【题型】解答题　【知识点】解析几何　【难度】medium
如图，解决以下问题：

(1) 设椭圆 $C_1: \frac{x^2}{a^2} + \frac{y^2}{b^2} = 1$ 与双曲线 $C_2: 9x^2 - \frac{9y^2}{8} = 1$ 有相同的焦点 $F_1$、$F_2$，$M$ 是椭圆 $C_1$ 与双曲线 $C_2$ 的公共点，且 $\triangle MF_1F_2$ 的周长为 6，求椭圆 $C_1$ 的方程；

(2) 我们把具有公共焦点、公共对称轴的两段圆锥曲线弧合成的封闭曲线称为“盾圆”。如图，已知“盾圆 $D$”的方程为 $y^2 = \begin{cases} 4x & (0 \leq x \leq 3) \\ -12(x - 4) & (3 < x \leq 4) \end{cases}$，设“盾圆 $D$”上的任意一点 $M$ 到 $F(1,0)$ 的距离为 $d_1$，$M$ 到直线 $l: x = 3$ 的距离为 $d_2$，求证 $d_1 + d_2$ 为定值；

(3) 由抛物线弧 $E_1: y^2 = 4x \left(0 \leq x \leq \frac{2}{3}\right)$ 与第 (1) 小题椭圆弧 $E_2: \frac{x^2}{a^2} + \frac{y^2}{b^2} = 1 \left(\frac{2}{3} \leq x \leq a\right)$ 所合成的封闭曲线为“盾圆 $E$”。设“盾圆 $E$”上的两点 $A$、$B$ 关于 $x$ 轴对称，$O$ 为坐标原点，试求 $\triangle OAB$ 面积的最大值。

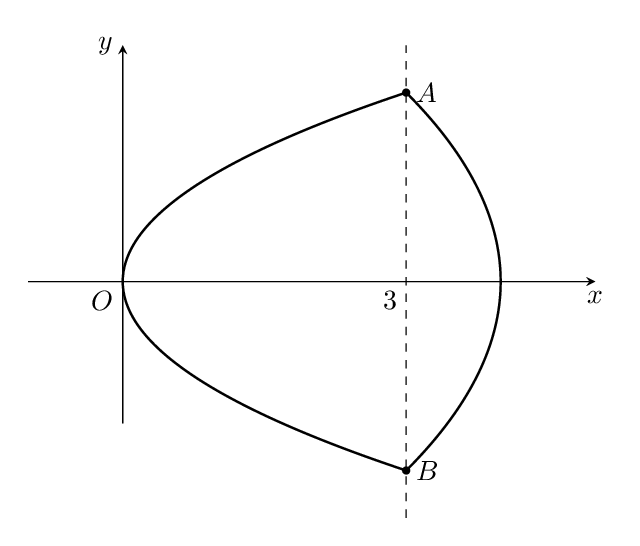
【解答】
【详解】
(1) $C_2: 9x^2 - \frac{9y^2}{8} = 1$ 化为标准方程为：$\frac{x^2}{\frac{1}{9}} - \frac{y^2}{\frac{8}{9}} = 1$，

则 $a^2 - b^2 = \frac{1}{9} + \frac{8}{9} = 1$，即 $c = 1$，

由椭圆定义可知：$|MF_1| + |MF_2| = 2a$，$|F_1F_2| = 2c = 2$，

故 $2a + 2c = 2a + 2 = 6$，解得：$a = 2$，故 $b^2 = 3$，

故椭圆 $C_1$ 的方程为 $\frac{x^2}{4} + \frac{y^2}{3} = 1$；

(2) 当 $M$ 在 $y^2 = 4x$ 上时，此时 $F(1,0)$ 为其焦点坐标，设其准线方程为 $x = -1$，

设 $M(m,n)$，$0 \leq m \leq 3$，则 $d_1 = m + 1$，$d_2 = 3 - m$，

故 $d_1 + d_2 = m + 1 + 3 - m = 4$，

当 $M$ 在 $y^2 = -12(x - 4)$ 上时，

因为 $y^2 = -12x$ 的焦点坐标为 $(-3,0)$，准线方程为 $x = 3$，

故 $y^2 = -12(x - 4)$ 的焦点坐标为 $(1,0)$，准线方程为 $x = 7$，

设 $M(m,n)$，$3 < m \leq 4$，则 $d_1 = 7 - m$，$d_2 = m - 3$，

故 $d_1 + d_2 = 7 - m + m - 3 = 4$，

综上：$d_1 + d_2$ 为定值 4；

(3) $y^2 = 4x \left(0 \leq x \leq \frac{2}{3}\right)$ 与 $\frac{x^2}{4} + \frac{y^2}{3} = 1 \left(\frac{2}{3} \leq x \leq 2\right)$ 所合成的封闭曲线为“盾圆 $E$”，

其关于 $x$ 轴对称。

当点 $A$、$B$ 在 $y^2 = 4x \left(0 \leq x \leq \frac{2}{3}\right)$ 上时，设 $A\left(\frac{m^2}{4},m\right)$，$B\left(\frac{m^2}{4},-m\right)$，故 $\frac{m^2}{4} \in \left[0,\frac{2}{3}\right]$，

则 $m^2 \in \left[0,\frac{8}{3}\right]$，解得：$m \in \left[-\frac{2\sqrt{6}}{3},\frac{2\sqrt{6}}{3}\right]$，
$$
S_{\triangle OAB} = \frac{1}{2}|AB| \cdot \frac{m^2}{4} = \frac{m^3}{4},
$$
因为 $y = \frac{m^3}{4}$ 单调递增，

故当 $m = \frac{2\sqrt{6}}{3}$ 时，$S_{\triangle OAB}$ 取得最大值，最大值为 $\frac{4\sqrt{6}}{9}$。

当点 $A$、$B$ 在 $\frac{x^2}{4} + \frac{y^2}{3} = 1 \left(\frac{2}{3} \leq x \leq 2\right)$ 上时，

设 $A(2\cos\theta,\sqrt{3}\sin\theta)$，$B(2\cos\theta,-\sqrt{3}\sin\theta)$，$\frac{2}{3} \leq 2\cos\theta \leq 2$，则 $\frac{1}{3} \leq \cos\theta \leq 1$，

则
$$
S_{\triangle OAB} = \frac{1}{2}|AB| \cdot 2\cos\theta = 2\sqrt{3}|\sin\theta\cos\theta| = \sqrt{3}|\sin 2\theta|,
$$

当 $\cos\theta = \frac{\sqrt{2}}{2}$，即 $\theta = \frac{\pi}{4}$ 时，$S_{\triangle OAB} = \sqrt{3}|\sin 2\theta|$ 取得最大值，最大值为 $\sqrt{3}$。

因为 $\sqrt{3} > \frac{4\sqrt{6}}{9}$，故 $\triangle OAB$ 面积的最大值为 $\sqrt{3}$。